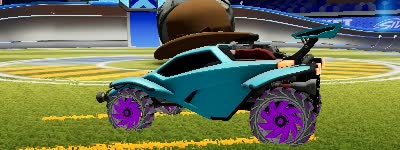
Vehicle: octane